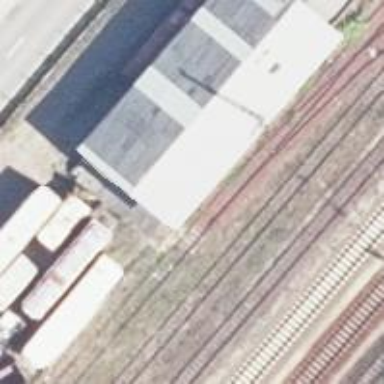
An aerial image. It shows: Railway switch.